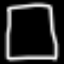
Label: square